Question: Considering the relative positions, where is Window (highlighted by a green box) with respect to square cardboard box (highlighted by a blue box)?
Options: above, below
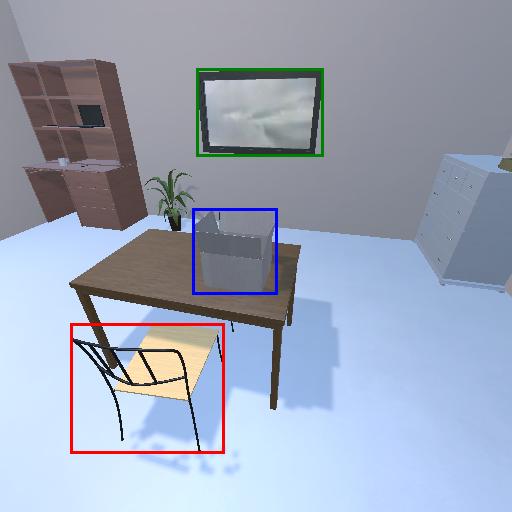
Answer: above